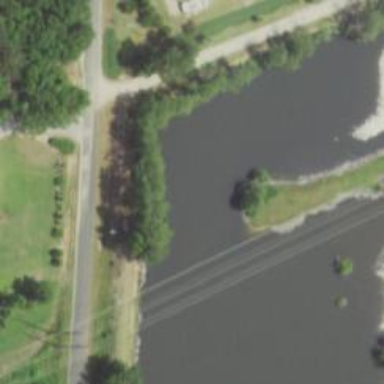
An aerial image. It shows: Dam across waterway.